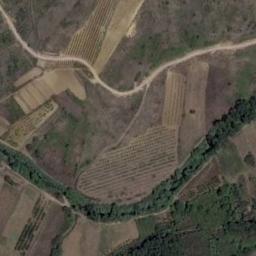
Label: river